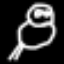
Label: frog